Question: i am using xcode 6.0 and deployment target 7.0.
it gives error linker error. please give me solution.i am sick of it.
thanks in advance
Text of clang error:
'"-bundle_loader can only be used with -bundle"'

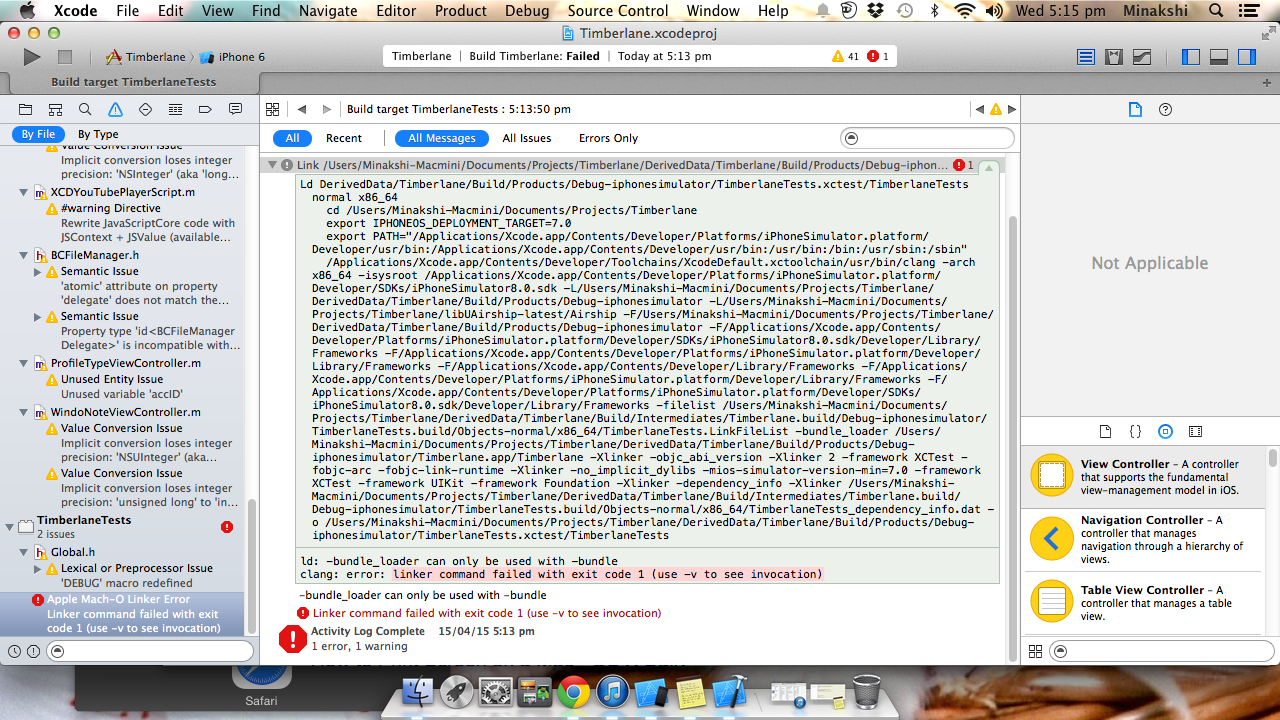
Answer: If you're building your target test, then <URL> should help you.
> go to the Test Target build settings, and then search for "Mach-O" or "Linker", and you should see it as "Mach-O Linker", Mach-O Linker flag in the test target was set to "executable" instead of "bundle".
Linker flag as of Xcode 6 is called 'Mach-O Type'